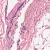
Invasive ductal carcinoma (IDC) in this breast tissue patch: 0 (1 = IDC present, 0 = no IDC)